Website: slack
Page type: billing-address
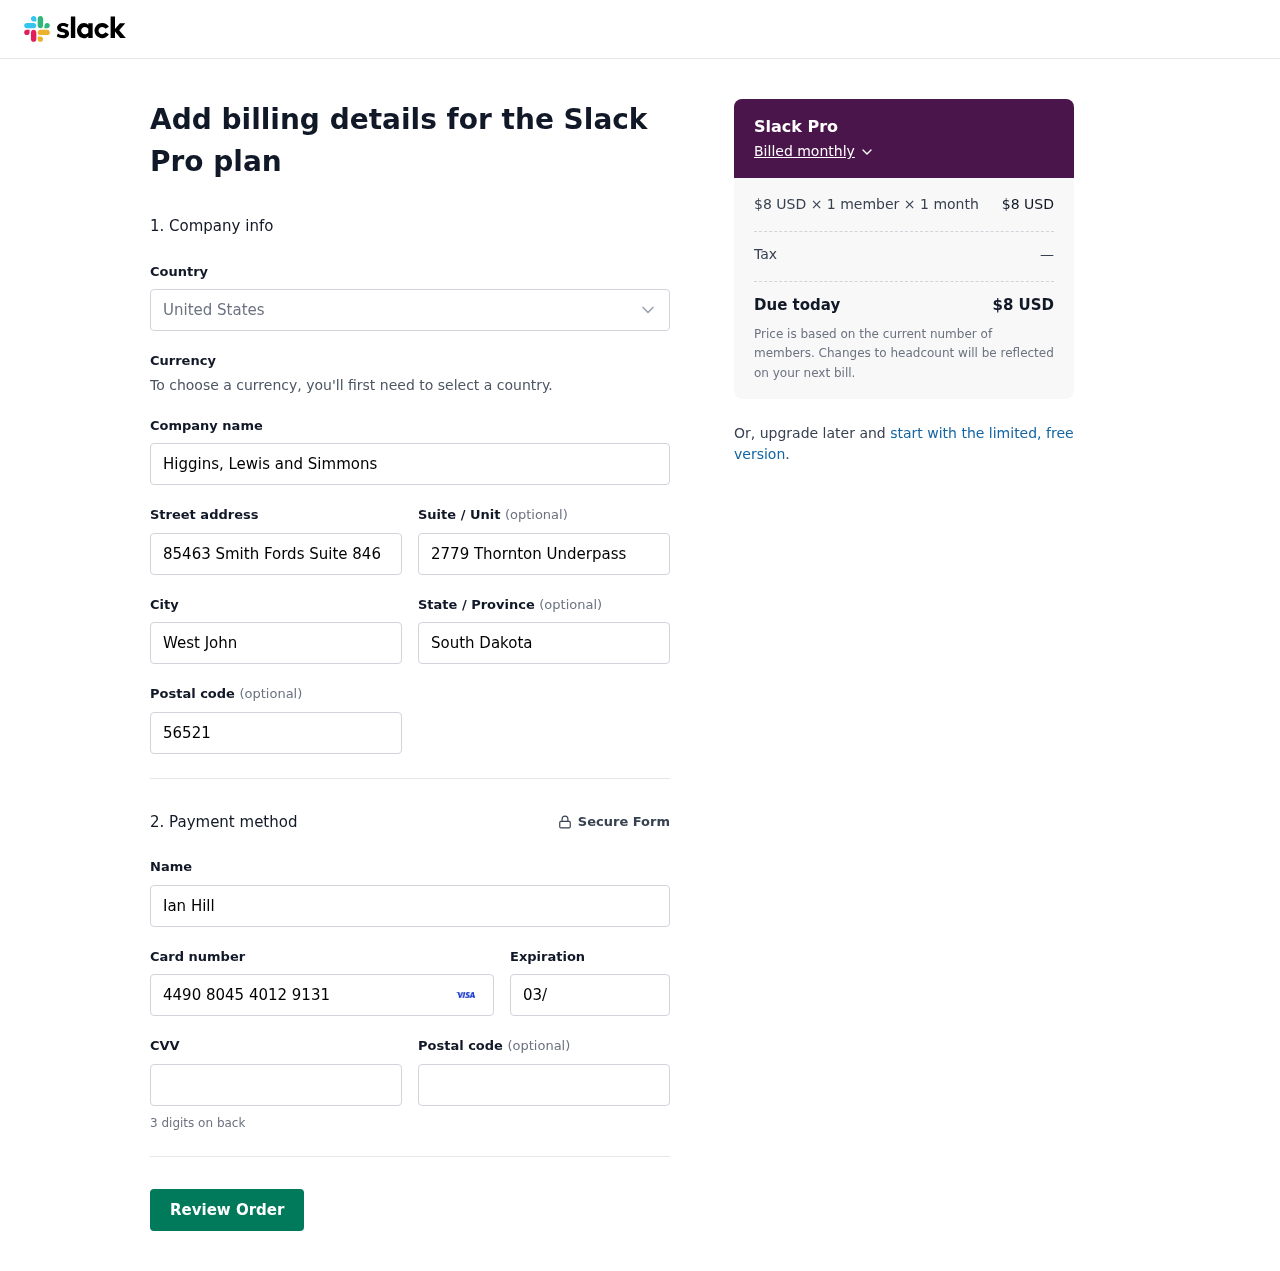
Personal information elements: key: PII_CARD_CVV
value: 616
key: PII_CARD_EXPIRY
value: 03/29
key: PII_CARD_NUMBER
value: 4490 8045 4012 9131
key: PII_CITY
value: West John
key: PII_COMPANY
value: Higgins, Lewis and Simmons
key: PII_COUNTRY
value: United States
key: PII_FULLNAME
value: Ian Hill
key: PII_POSTCODE
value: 56521
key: PII_POSTCODE2
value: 24155
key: PII_STATE
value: South Dakota
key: PII_STREET
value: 85463 Smith Fords Suite 846
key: PII_STREET2
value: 2779 Thornton Underpass
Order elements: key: ORDER_PLAN_PRICE
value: $8 USD
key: ORDER_NUM_MEMBERS
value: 1 member
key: ORDER_NUM_MONTHS
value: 1 month
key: ORDER_SUBTOTAL
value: $8 USD
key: ORDER_TAX
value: —
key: ORDER_TOTAL
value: $8 USD